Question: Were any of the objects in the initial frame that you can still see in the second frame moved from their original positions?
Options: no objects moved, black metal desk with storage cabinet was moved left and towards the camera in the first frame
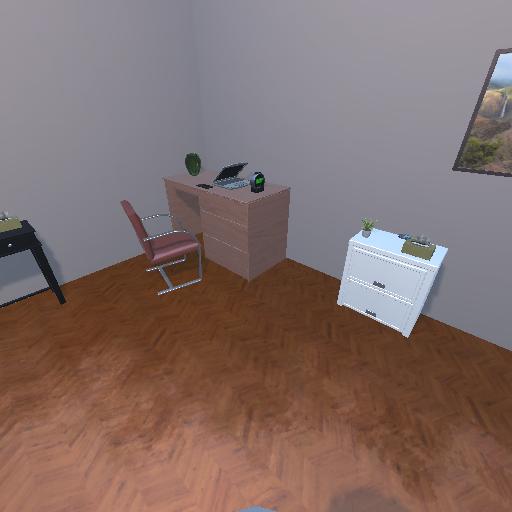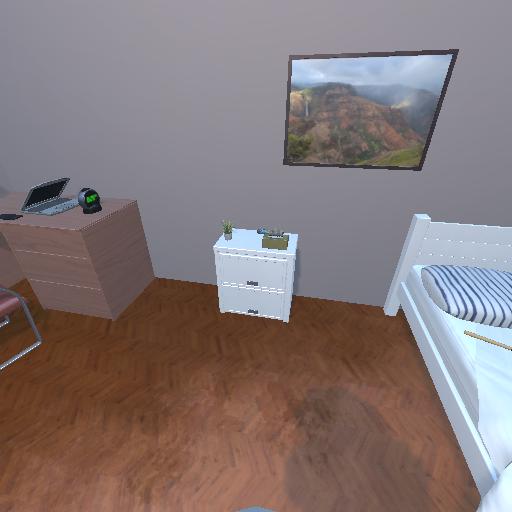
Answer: no objects moved